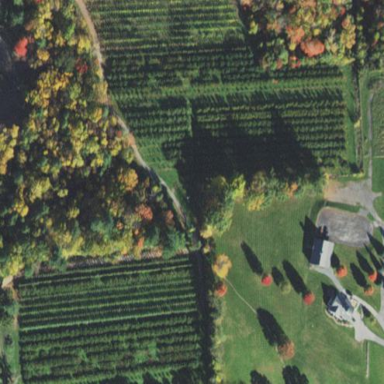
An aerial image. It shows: Orchard filled with peach trees.